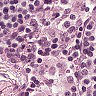
Metastatic tissue present: no